Question: I have just started iPad programming. I am trying to import an existing project. I am getting the following error, while building through Xcode(4.2): Google didn't help.

'''
/*
* Copyright 2009 Facebook
*
* Licensed under the Apache License, Version 2.0 (the "License");
* you may not use this file except in compliance with the License.
* You may obtain a copy of the License at
*
* http://www.apache.org/licenses/LICENSE-2.0
* Unless required by applicable law or agreed to in writing, software
* distributed under the License is distributed on an "AS IS" BASIS,
* WITHOUT WARRANTIES OR CONDITIONS OF ANY KIND, either express or implied.
* See the License for the specific language governing permissions and
* limitations under the License.
*/
#import "FBLoginButton.h"
#import "FBLoginDialog.h"
#include <dlfcn.h>
///////////////////////////////////////////////////////////////////////////////////////////////////
static UIAccessibilityTraits *traitImage = nil, *traitButton = nil;
@implementation FBLoginButton
@synthesize session = _session, style = _style;
///////////////////////////////////////////////////////////////////////////////////////////////////
// private
+ (void)initialize {
if (self == [FBLoginButton class]) {
// Try to load the accessibility trait values on OS 3.0
traitImage = dlsym(RTLD_SELF, "UIAccessibilityTraitImage");
traitButton = dlsym(RTLD_SELF, "UIAccessibilityTraitButton");
}
}
'''
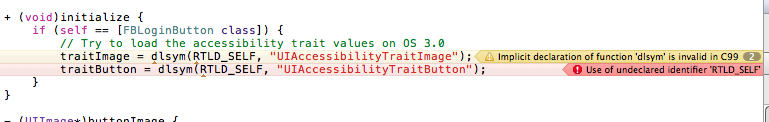
Answer: Both errors were fixed by enclosing the the method in:
'''
#ifdef RTLD_SELF
//initialize method
#endif
'''
Got hint from <URL>